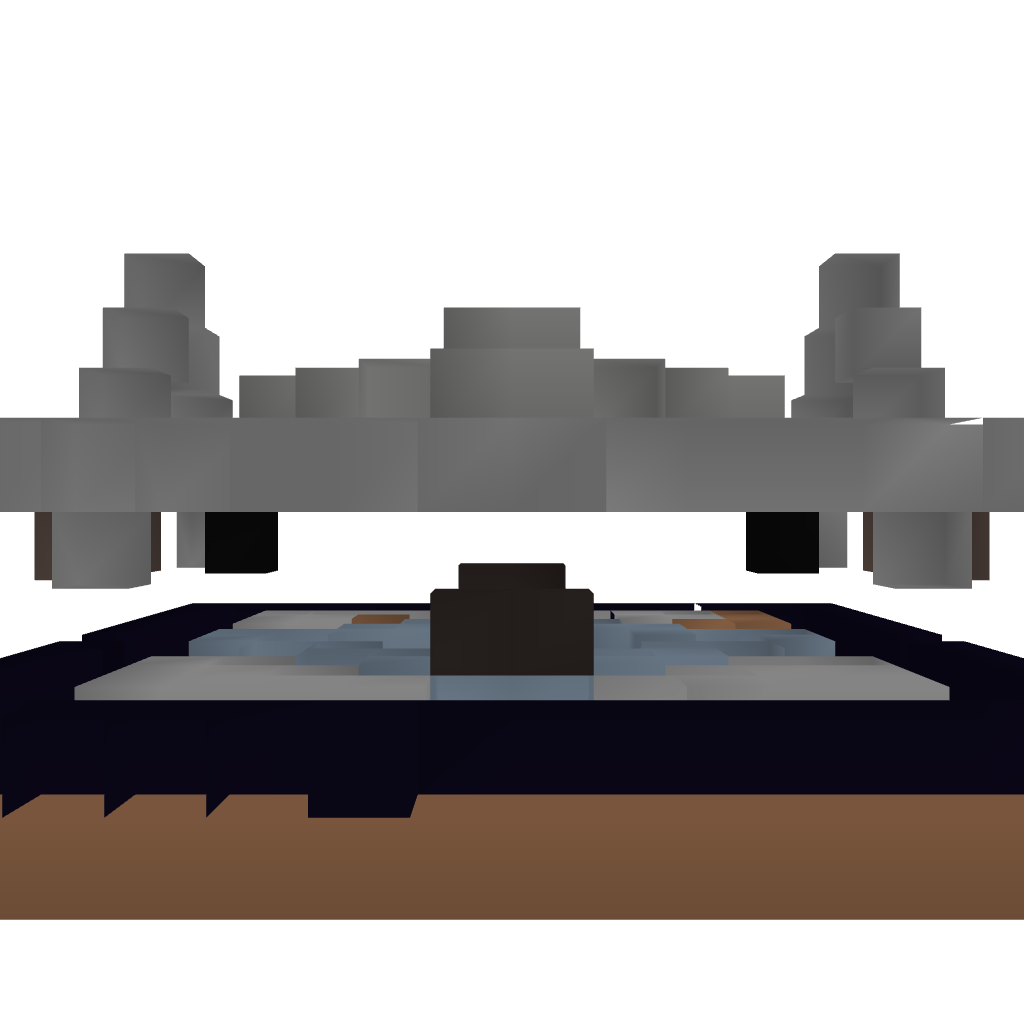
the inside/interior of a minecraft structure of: small-medieval-peasant-house